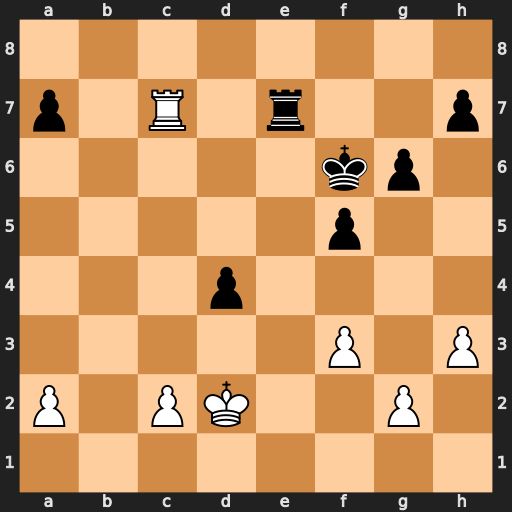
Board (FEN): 8/p1R1r2p/5kp1/5p2/3p4/5P1P/P1PK2P1/8
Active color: w
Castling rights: -
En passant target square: -
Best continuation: Rxe7 Kxe7 Kd3